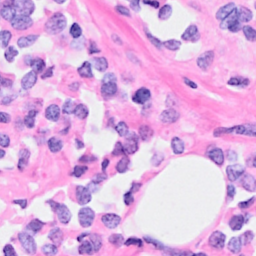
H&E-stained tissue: Breast